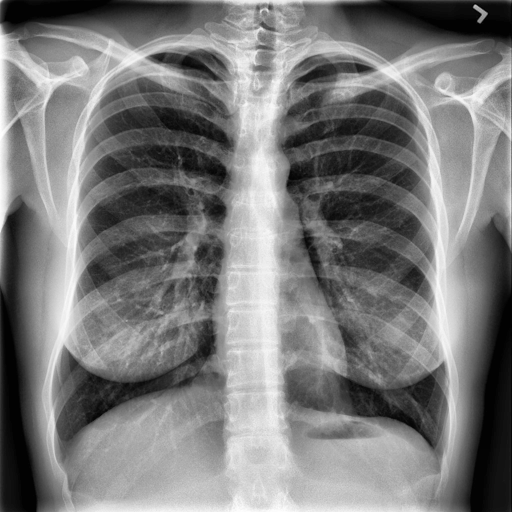
Finding: NORMAL